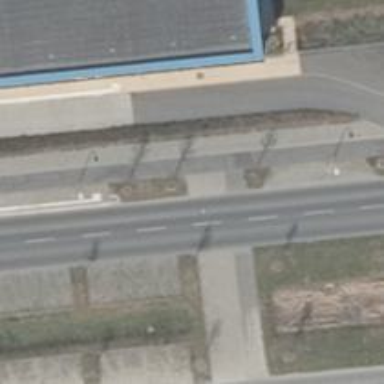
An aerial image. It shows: Asphalt path designated for cycling.